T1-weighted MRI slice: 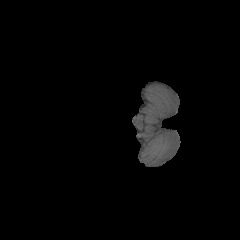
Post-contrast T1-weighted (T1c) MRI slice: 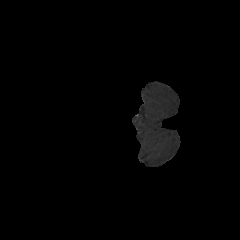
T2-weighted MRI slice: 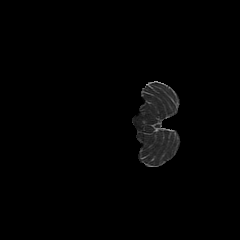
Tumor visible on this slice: no